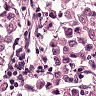
Metastatic tissue present: yes